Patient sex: M
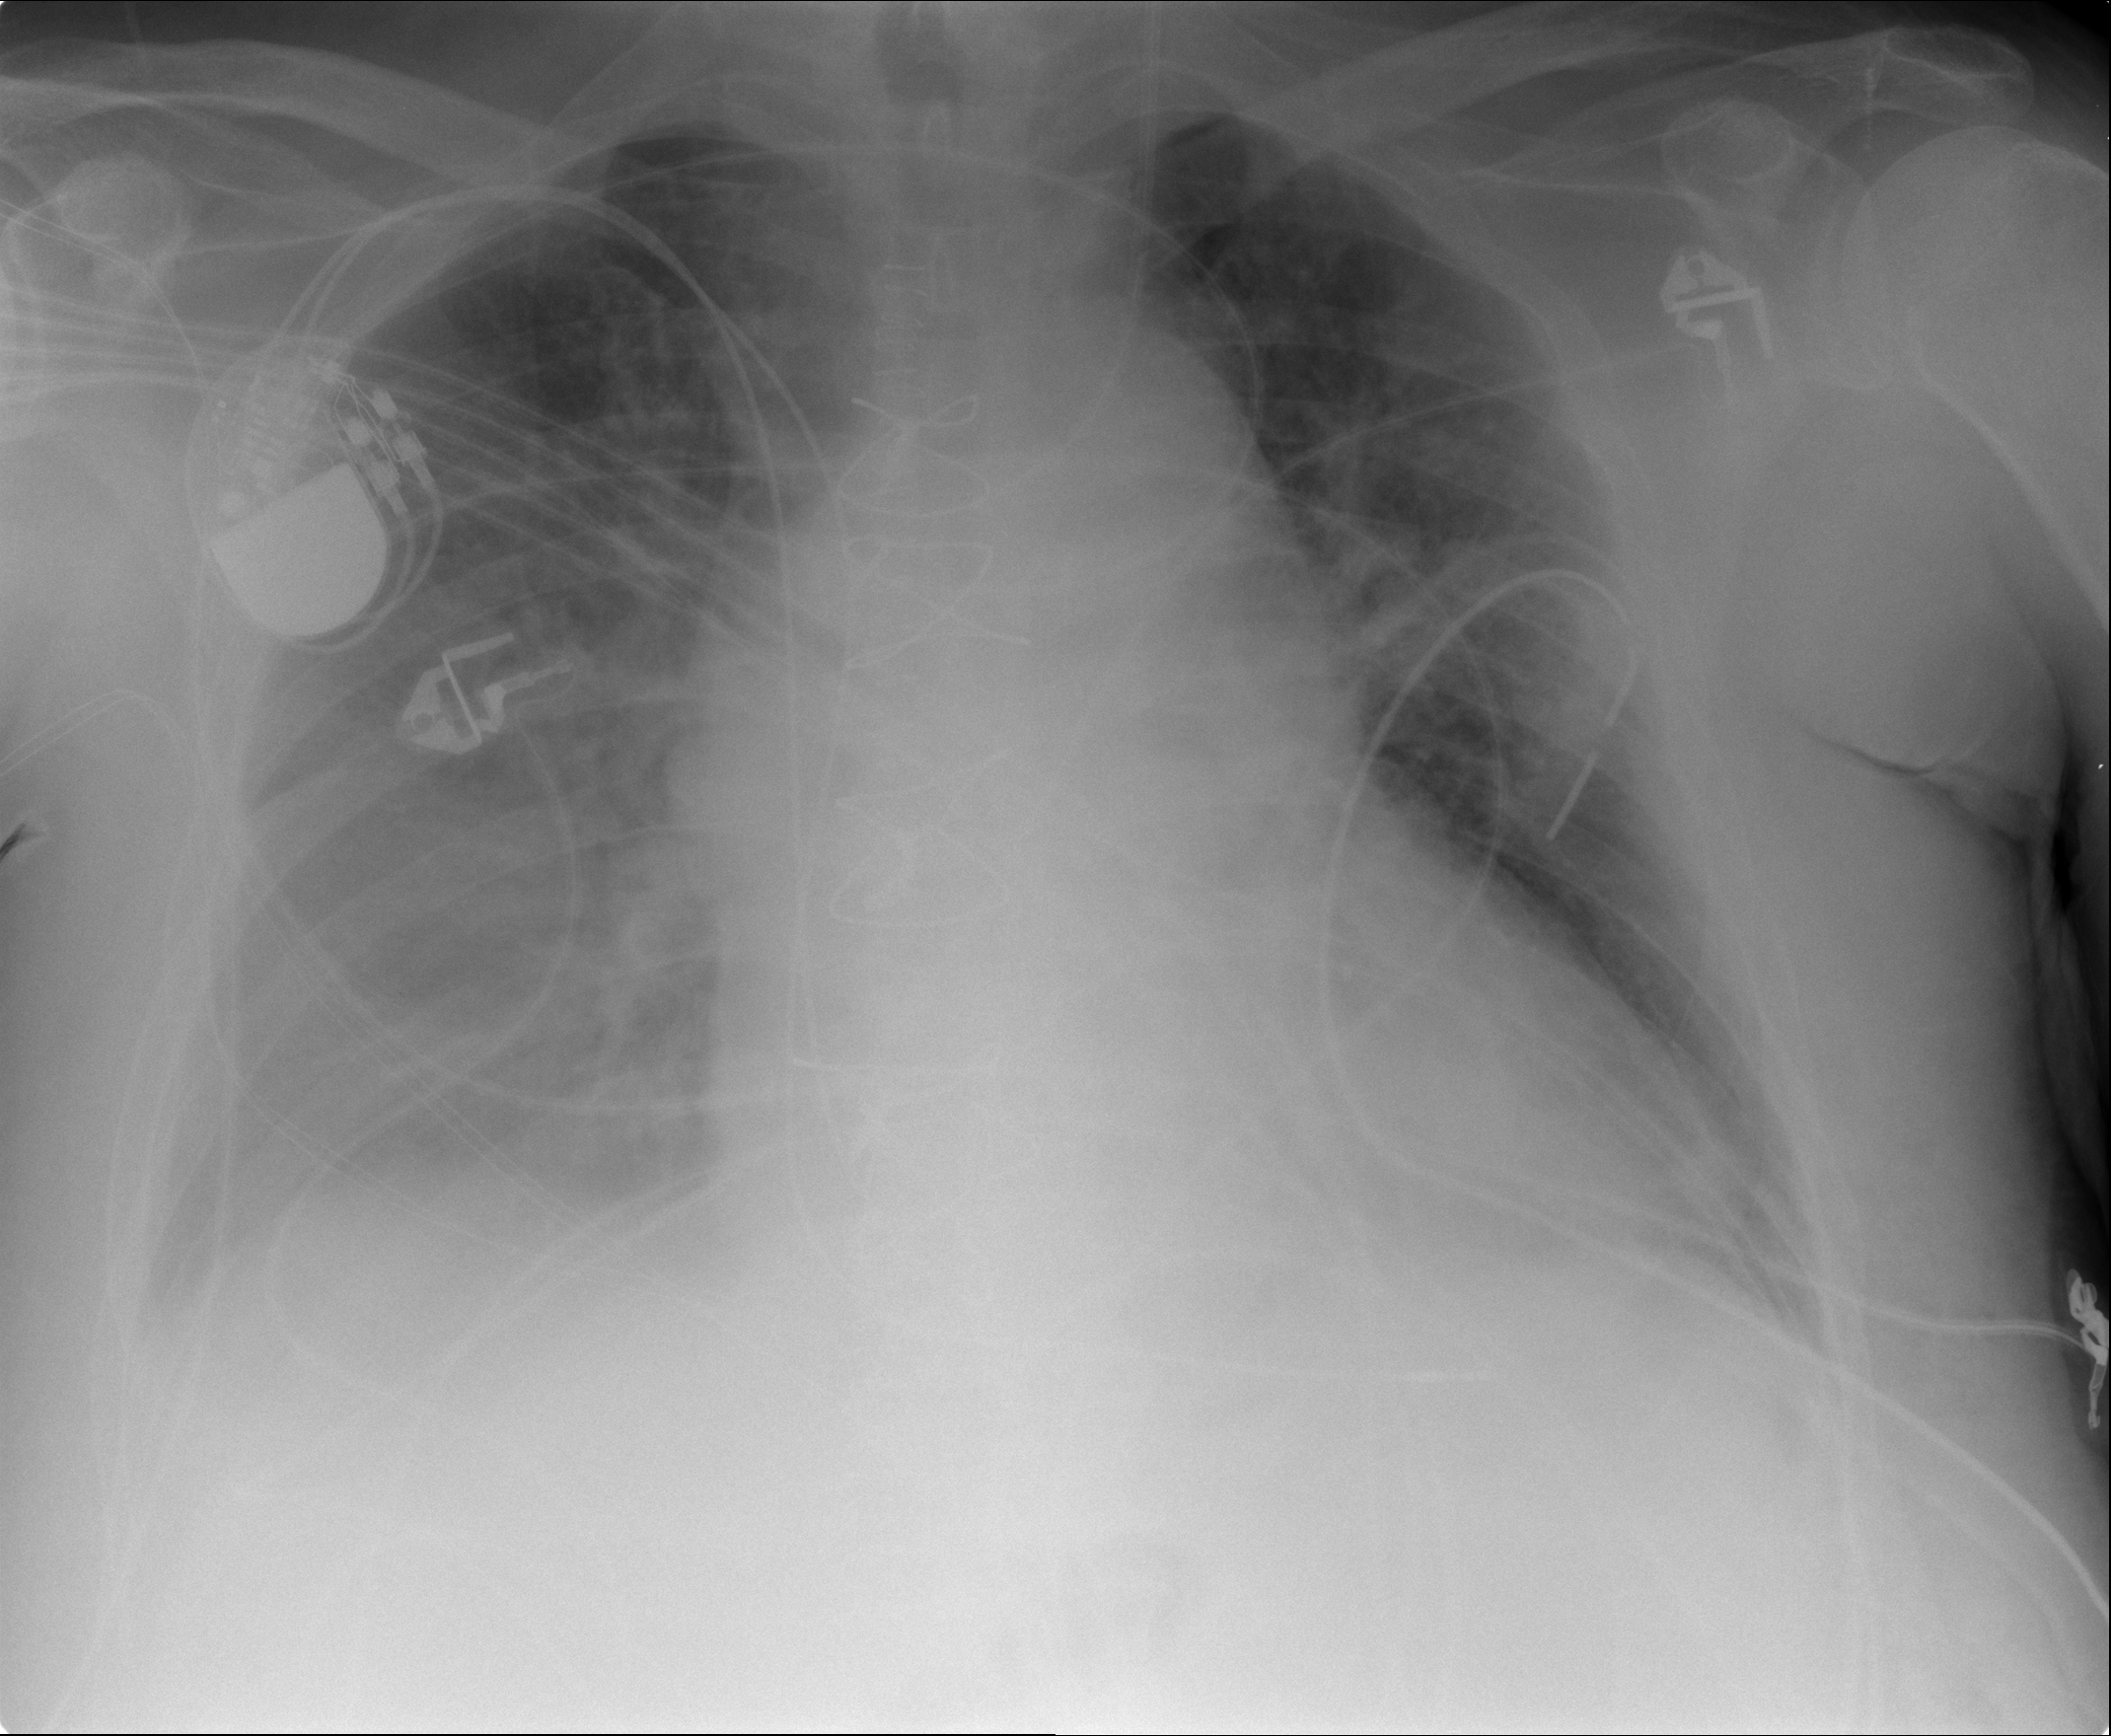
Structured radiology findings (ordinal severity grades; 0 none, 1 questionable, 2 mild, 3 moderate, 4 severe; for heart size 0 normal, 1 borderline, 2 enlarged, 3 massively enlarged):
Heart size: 2
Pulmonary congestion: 3
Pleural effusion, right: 3
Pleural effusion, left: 2
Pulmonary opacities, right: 1
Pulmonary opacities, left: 1
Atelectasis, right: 3
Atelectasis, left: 2